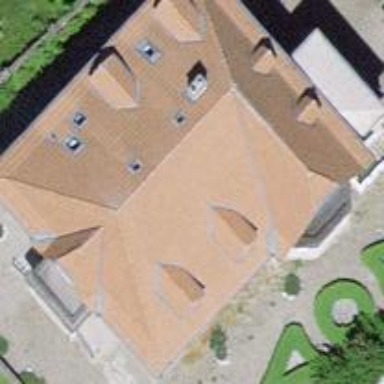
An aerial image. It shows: Residential building.